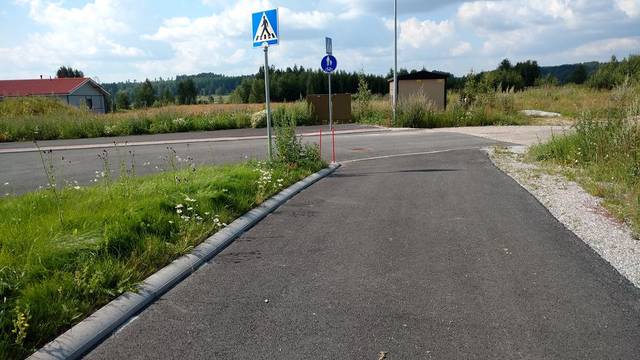
Region: Finland
Coordinates: 60.404, 23.167